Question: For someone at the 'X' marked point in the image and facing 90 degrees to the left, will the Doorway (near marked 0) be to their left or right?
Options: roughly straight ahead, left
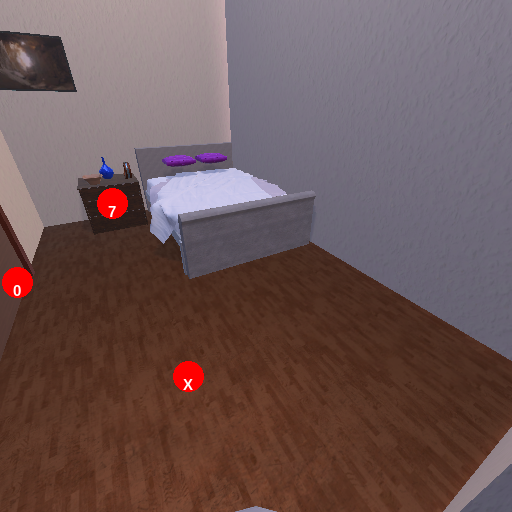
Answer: roughly straight ahead